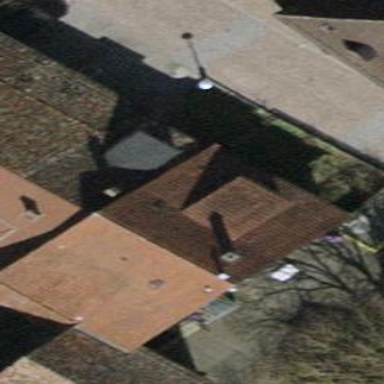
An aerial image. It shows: Gabled-roof house with tile roofing.